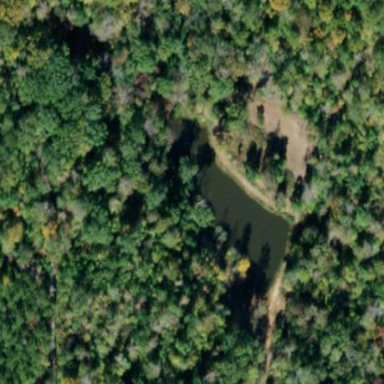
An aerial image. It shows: Peaceful pond surrounded by nature.